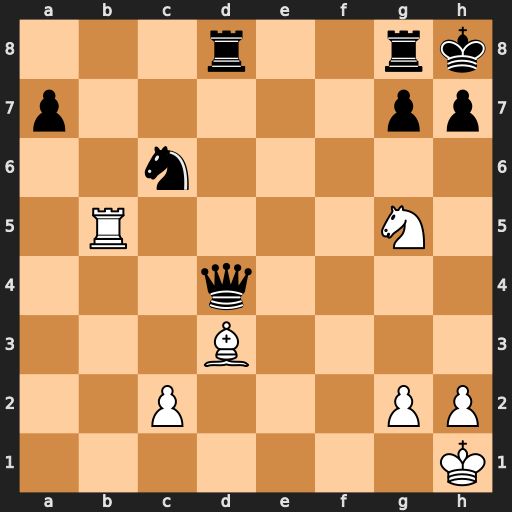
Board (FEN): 3r2rk/p5pp/2n5/1R4N1/3q4/3B4/2P3PP/7K
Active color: w
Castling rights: -
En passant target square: -
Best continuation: Nf7#